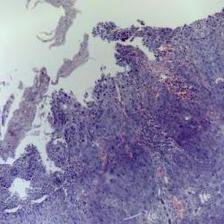
Diagnosis: OSCC